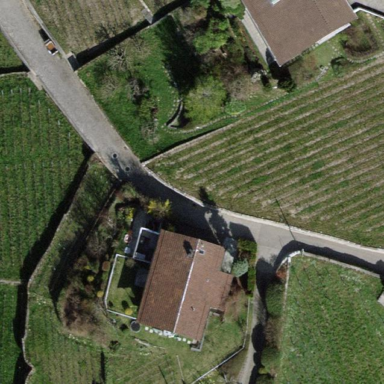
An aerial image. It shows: Vineyard with grape crops.